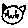
Label: cat